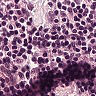
Metastatic tissue present: no